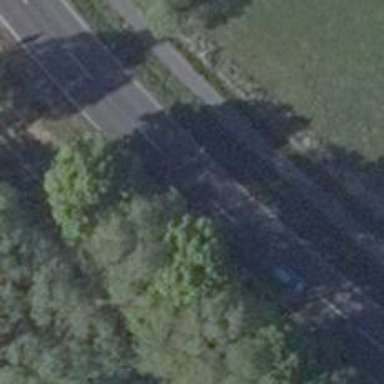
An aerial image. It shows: Secondary road with asphalt surface.